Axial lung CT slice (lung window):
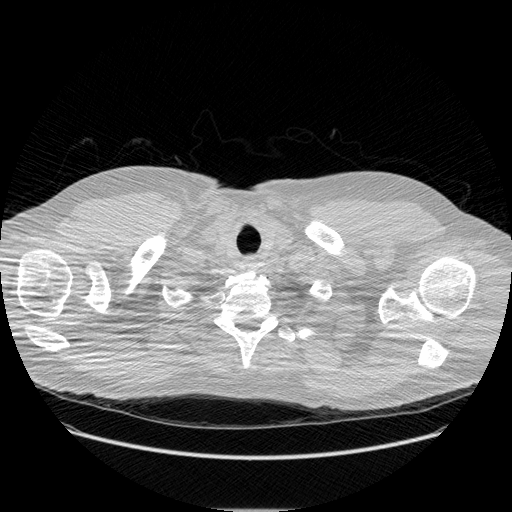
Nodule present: no